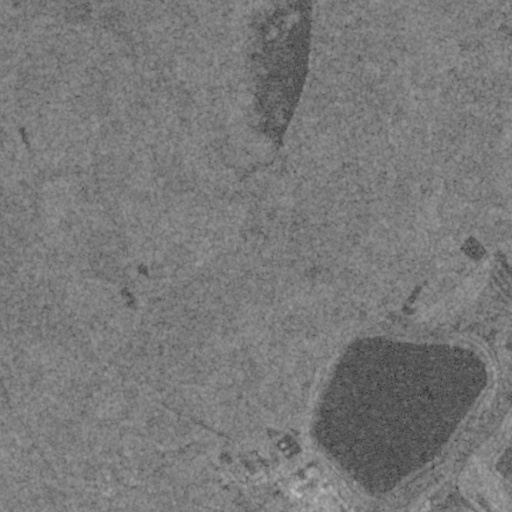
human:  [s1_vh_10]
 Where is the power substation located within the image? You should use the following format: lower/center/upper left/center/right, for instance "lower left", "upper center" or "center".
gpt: The power substation is located in the lower center of the image.
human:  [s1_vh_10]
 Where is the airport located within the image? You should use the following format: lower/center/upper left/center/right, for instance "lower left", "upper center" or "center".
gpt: There is no airport in the image.

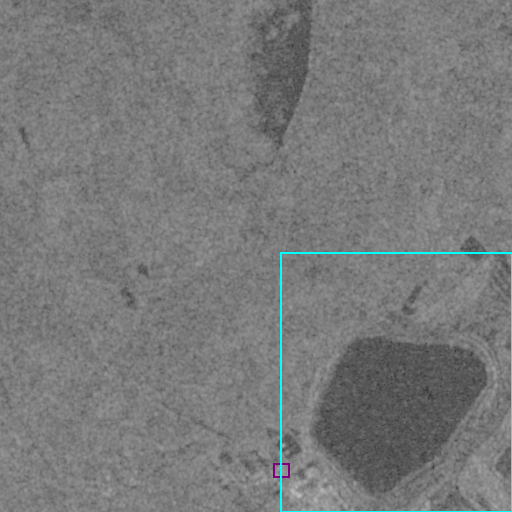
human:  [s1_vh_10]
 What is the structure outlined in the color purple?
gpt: The structure outlined in purple is a power substation.
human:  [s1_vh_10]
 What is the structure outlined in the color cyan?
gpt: The structure outlined in cyan is a quarry.
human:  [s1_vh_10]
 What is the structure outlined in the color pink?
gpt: There is no pink outline.